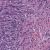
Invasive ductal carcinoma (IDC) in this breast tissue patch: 1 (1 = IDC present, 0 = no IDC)